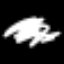
Label: squiggle